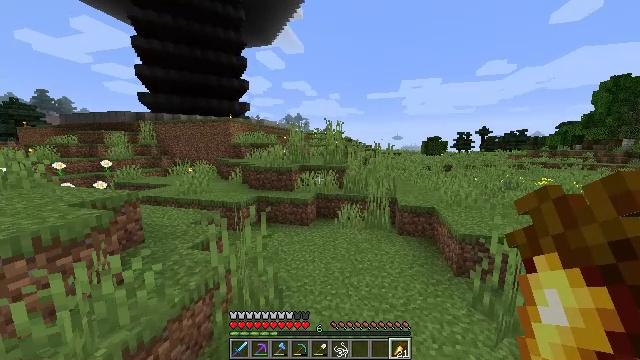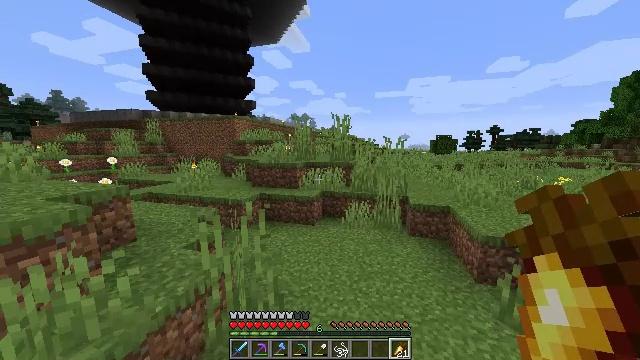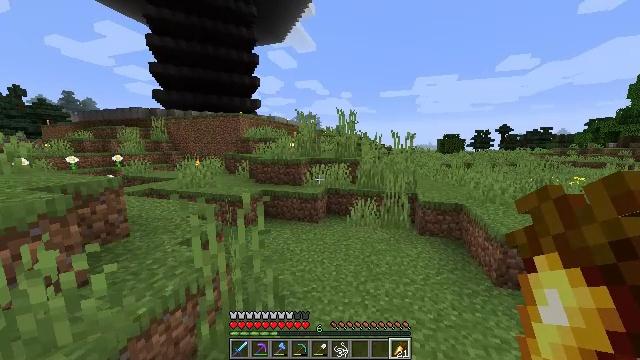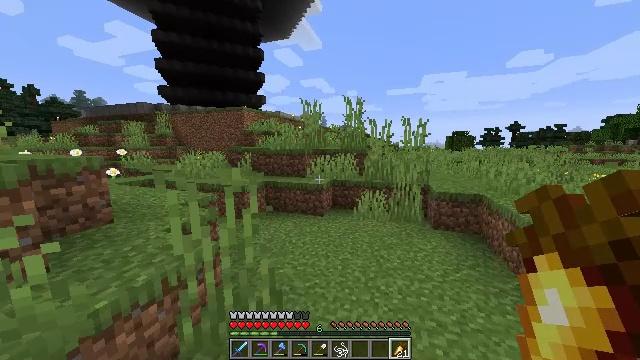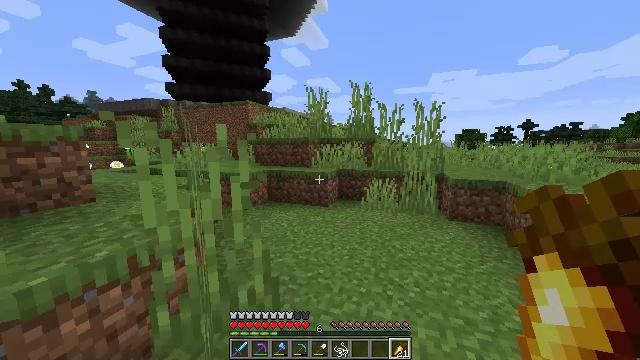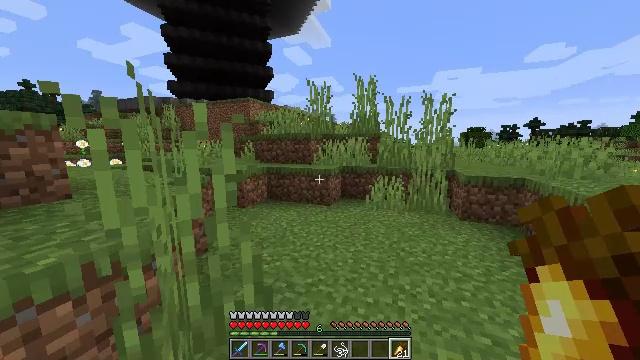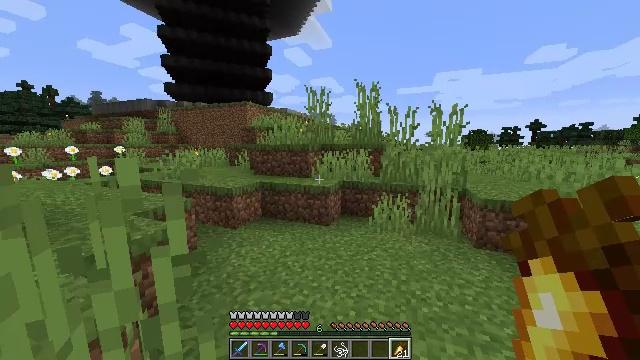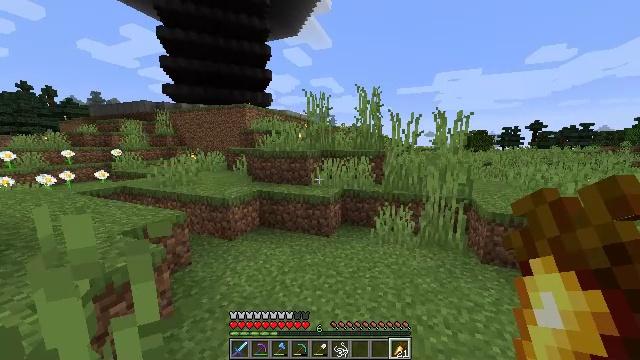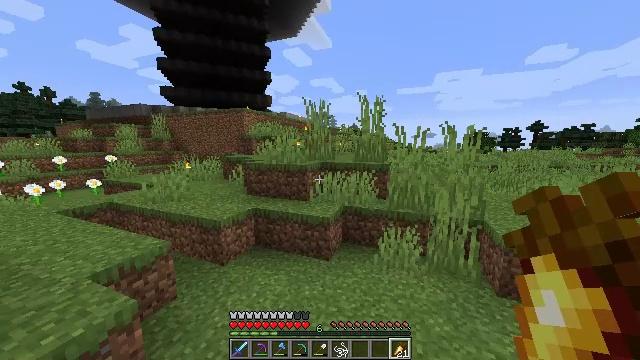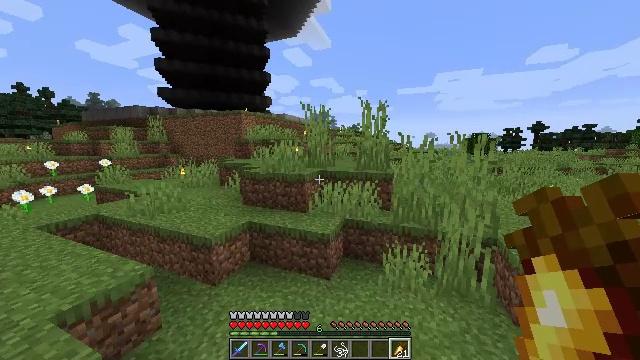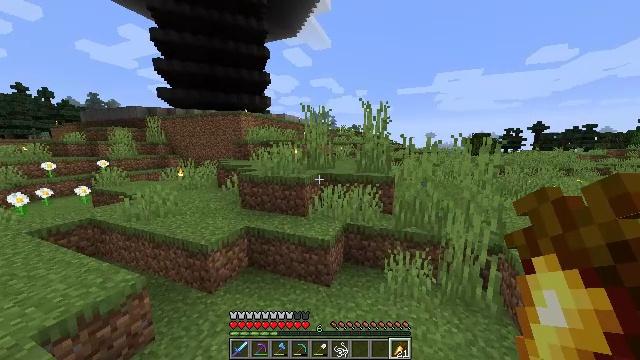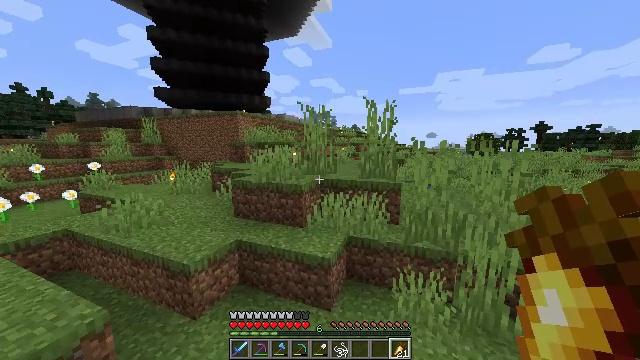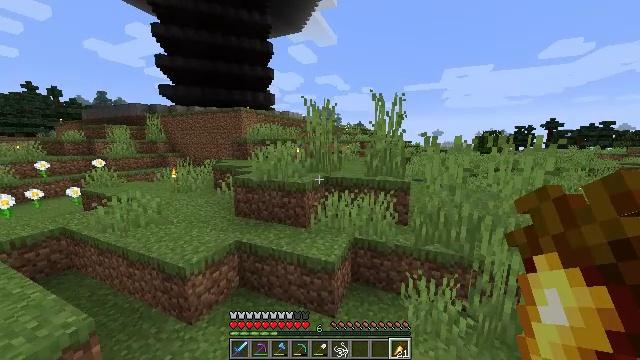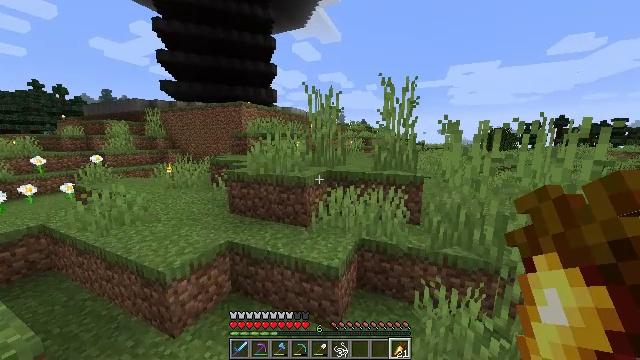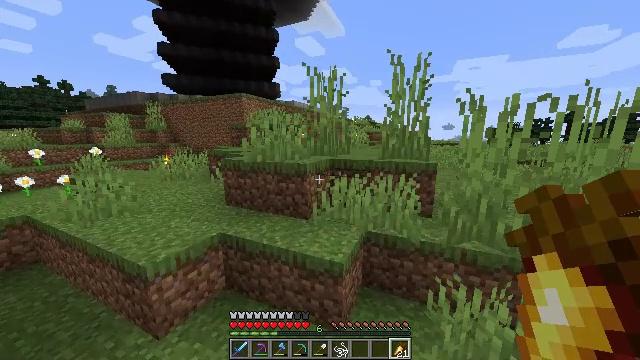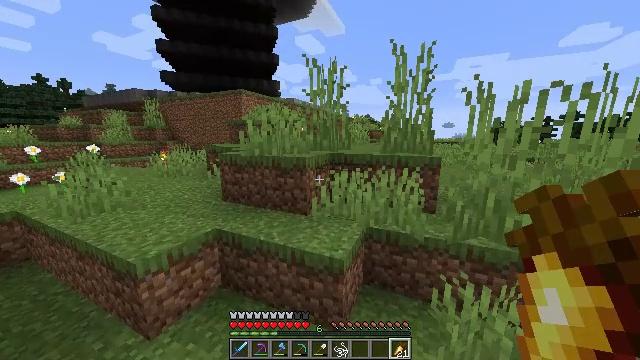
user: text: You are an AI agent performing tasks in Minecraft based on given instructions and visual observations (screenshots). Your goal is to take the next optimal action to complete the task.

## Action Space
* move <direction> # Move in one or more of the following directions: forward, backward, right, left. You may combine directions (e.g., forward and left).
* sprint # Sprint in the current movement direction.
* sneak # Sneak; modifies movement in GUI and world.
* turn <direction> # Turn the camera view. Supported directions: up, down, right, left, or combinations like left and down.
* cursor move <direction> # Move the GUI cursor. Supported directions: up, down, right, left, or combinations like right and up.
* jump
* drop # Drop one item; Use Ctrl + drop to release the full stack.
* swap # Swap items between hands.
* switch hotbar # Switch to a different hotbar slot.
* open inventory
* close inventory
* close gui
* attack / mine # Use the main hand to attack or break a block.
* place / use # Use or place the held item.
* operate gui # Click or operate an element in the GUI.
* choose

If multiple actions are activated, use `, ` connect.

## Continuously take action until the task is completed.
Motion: motion action
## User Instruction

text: Put stone in the furnace to get smooth stone.
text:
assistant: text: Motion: move forward, turn left, jump
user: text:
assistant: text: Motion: move forward, turn left, jump
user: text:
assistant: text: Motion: move forward, turn left, jump
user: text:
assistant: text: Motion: move forward, turn left, jump
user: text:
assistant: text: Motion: move forward, jump
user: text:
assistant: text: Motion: move forward, jump
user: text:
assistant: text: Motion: move forward, jump
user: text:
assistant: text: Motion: move forward, sprint, jump
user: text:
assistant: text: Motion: move forward, sprint, jump
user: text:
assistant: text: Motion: move forward, sprint, jump
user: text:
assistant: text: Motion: move forward, sprint, jump
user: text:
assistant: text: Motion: move forward, sprint, turn left, jump
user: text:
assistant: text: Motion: move forward, jump
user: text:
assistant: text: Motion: move forward, jump
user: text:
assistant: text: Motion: move forward, jump
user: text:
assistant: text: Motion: move forward, jump
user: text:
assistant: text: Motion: move forward, jump
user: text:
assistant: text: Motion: move forward, jump
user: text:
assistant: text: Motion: move forward, sprint, jump
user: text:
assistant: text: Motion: move forward, sprint, jump
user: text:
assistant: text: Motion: move forward, sprint, jump
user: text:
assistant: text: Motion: move forward, jump
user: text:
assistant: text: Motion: move forward, jump
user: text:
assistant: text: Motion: move forward, jump
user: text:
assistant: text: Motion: move forward, jump
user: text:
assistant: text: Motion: move forward, sprint, jump
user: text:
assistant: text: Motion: move forward, sprint, jump
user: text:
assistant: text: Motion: move forward, sprint, jump
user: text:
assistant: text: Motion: move forward, sprint, jump
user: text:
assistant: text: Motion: move forward, sprint, jump